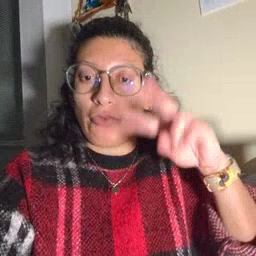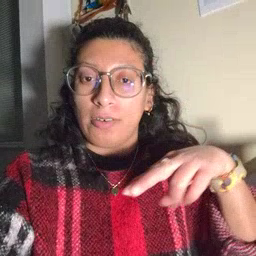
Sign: read